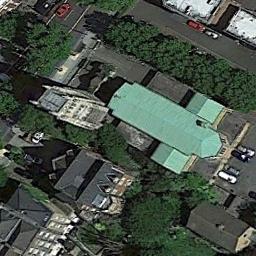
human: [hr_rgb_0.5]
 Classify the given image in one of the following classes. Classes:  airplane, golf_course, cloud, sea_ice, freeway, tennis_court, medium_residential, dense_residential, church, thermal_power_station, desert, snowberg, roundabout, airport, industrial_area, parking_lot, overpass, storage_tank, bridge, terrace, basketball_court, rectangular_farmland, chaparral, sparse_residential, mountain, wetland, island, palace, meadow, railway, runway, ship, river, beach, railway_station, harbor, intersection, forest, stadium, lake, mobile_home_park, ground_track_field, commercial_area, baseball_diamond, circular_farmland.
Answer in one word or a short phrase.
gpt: church